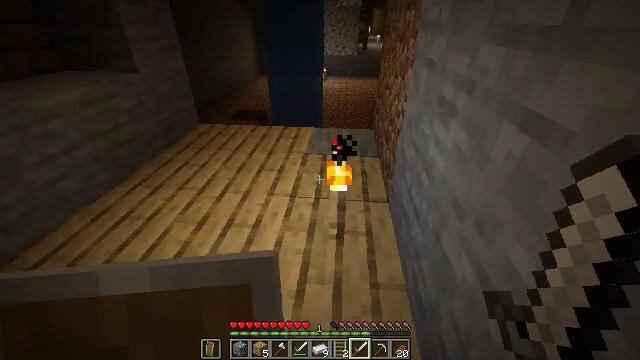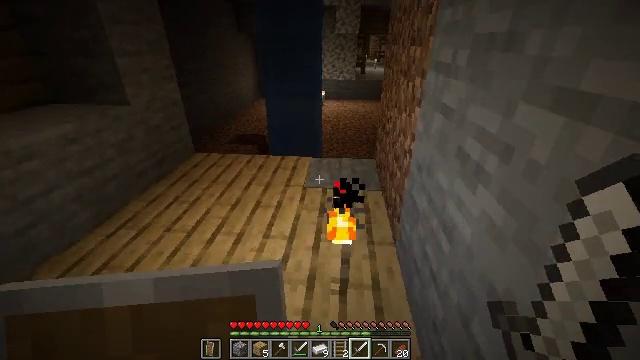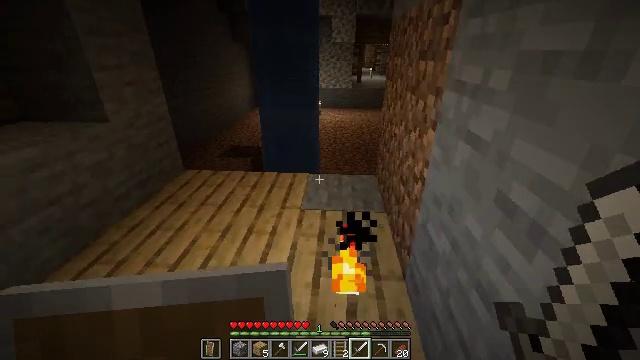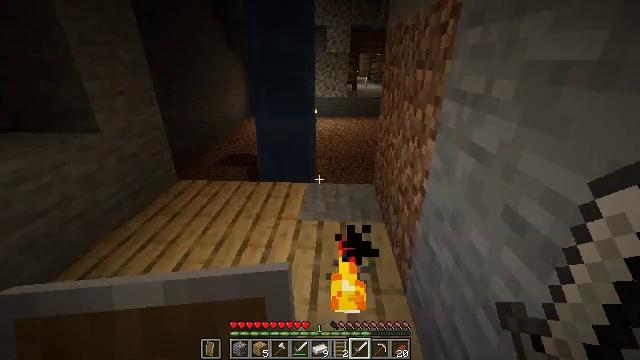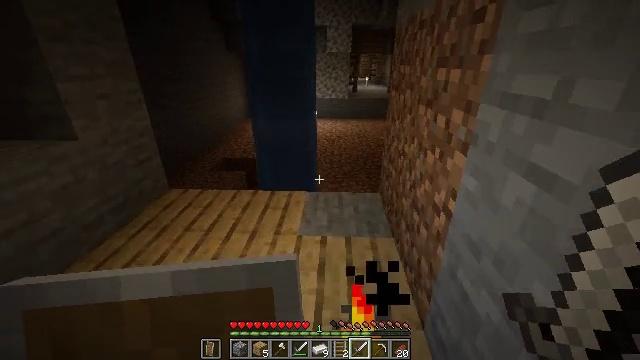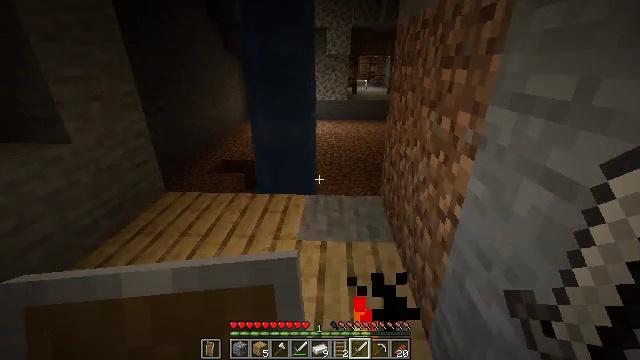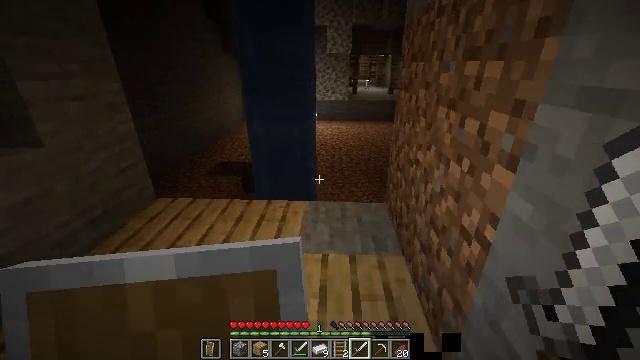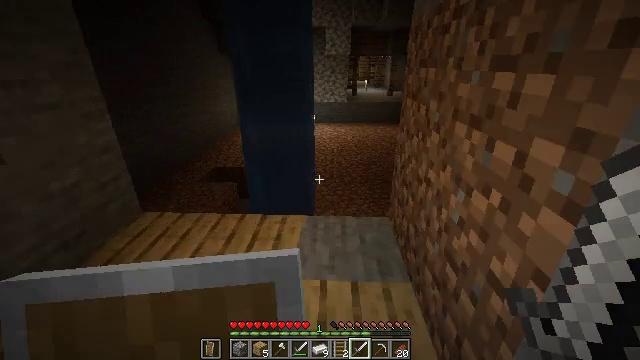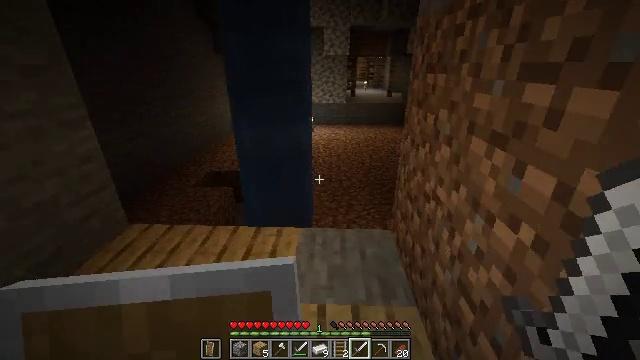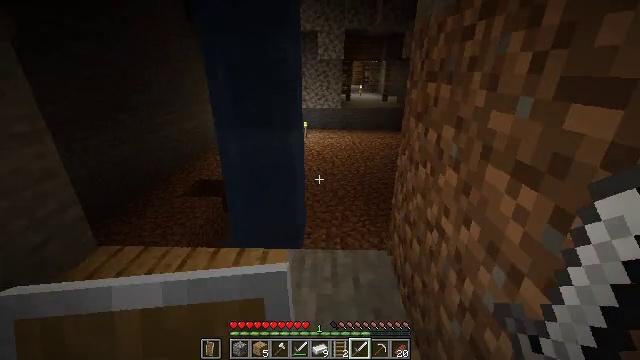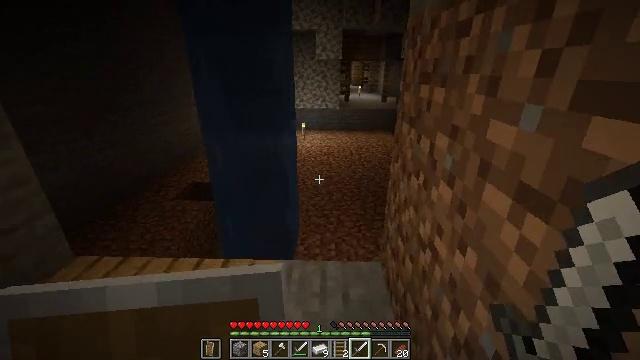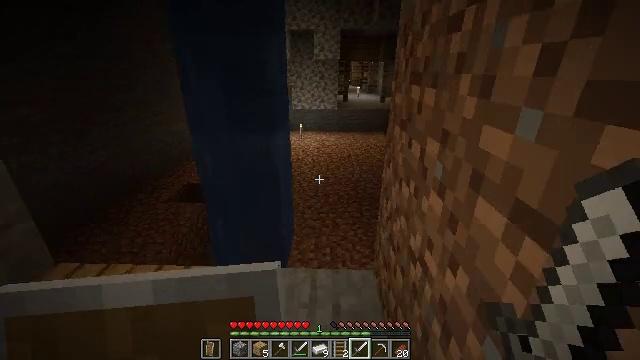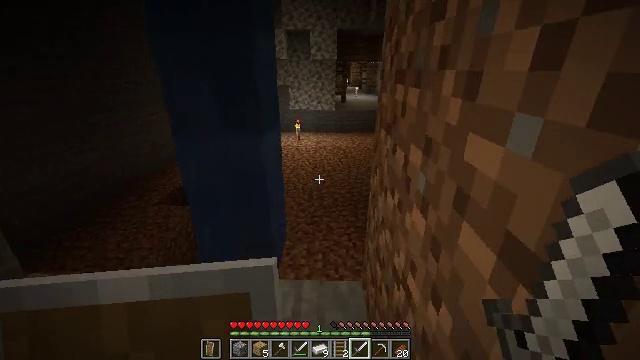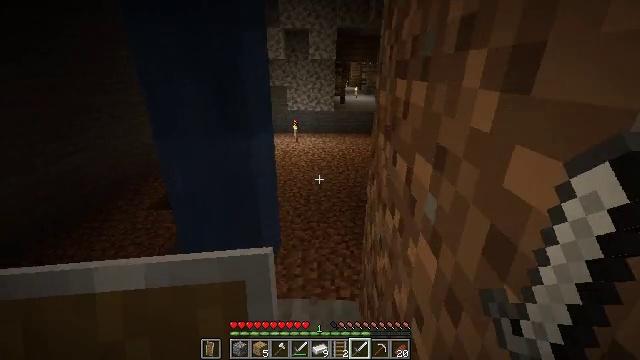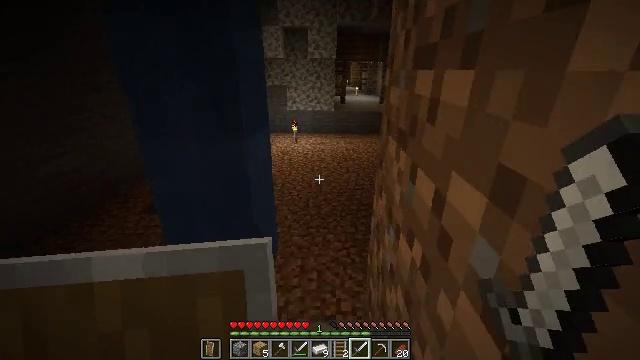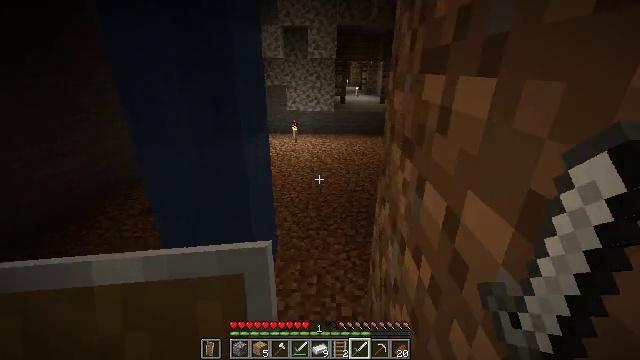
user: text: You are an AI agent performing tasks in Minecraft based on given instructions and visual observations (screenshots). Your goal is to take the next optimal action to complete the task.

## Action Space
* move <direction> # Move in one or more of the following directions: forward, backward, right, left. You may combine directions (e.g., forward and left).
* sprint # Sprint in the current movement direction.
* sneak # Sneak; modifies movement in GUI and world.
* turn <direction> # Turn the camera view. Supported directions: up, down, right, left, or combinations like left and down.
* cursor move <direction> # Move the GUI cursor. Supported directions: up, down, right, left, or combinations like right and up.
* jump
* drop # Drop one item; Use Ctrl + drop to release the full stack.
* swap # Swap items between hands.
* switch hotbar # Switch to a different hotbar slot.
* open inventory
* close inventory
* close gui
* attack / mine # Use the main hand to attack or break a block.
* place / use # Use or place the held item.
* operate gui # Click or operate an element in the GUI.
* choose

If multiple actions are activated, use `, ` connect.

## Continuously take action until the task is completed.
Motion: motion action
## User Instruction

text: Break the mob spawner.
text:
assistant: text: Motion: move forward, turn up
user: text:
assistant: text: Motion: move forward, turn up
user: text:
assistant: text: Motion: move forward, turn up
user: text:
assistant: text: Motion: move forward
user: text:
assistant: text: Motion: move forward
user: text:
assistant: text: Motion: move forward
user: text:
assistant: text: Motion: move forward
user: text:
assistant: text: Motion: move forward
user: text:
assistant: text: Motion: move forward and move right
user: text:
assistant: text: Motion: move forward and move right
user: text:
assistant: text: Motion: move forward and move right
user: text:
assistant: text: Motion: move forward and move right
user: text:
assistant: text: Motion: move forward
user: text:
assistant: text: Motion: move forward
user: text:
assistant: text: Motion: move forward
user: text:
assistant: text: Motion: move forward
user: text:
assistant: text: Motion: move forward
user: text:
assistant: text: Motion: move forward
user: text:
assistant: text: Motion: move forward
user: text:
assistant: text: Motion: move forward and move right
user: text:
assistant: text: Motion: move forward and move right
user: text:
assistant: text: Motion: move forward and move right, turn left
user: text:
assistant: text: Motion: move forward and move right, turn left
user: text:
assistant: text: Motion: move forward and move right, turn left and up
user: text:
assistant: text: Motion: move forward and move right, turn left
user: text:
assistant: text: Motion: move forward and move right, turn left
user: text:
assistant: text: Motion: move forward and move right, turn left
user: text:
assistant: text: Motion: move forward and move right, turn left
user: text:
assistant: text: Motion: move forward and move right, turn left
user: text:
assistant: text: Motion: move right, turn left